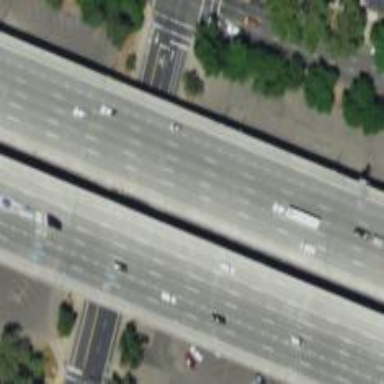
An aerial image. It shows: Viaduct bridge on motorway.